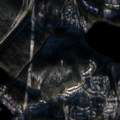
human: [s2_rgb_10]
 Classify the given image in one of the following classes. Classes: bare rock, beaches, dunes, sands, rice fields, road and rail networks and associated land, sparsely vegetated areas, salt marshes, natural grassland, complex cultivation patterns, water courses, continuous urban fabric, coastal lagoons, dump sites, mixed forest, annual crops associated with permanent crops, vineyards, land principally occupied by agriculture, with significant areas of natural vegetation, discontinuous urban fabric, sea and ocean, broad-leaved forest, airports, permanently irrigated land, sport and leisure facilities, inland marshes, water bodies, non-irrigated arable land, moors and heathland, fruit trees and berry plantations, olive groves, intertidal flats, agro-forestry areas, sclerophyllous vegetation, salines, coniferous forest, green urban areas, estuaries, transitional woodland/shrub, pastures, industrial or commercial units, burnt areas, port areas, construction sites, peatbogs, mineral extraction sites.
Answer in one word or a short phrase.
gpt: discontinuous urban fabric, coniferous forest, mixed forest